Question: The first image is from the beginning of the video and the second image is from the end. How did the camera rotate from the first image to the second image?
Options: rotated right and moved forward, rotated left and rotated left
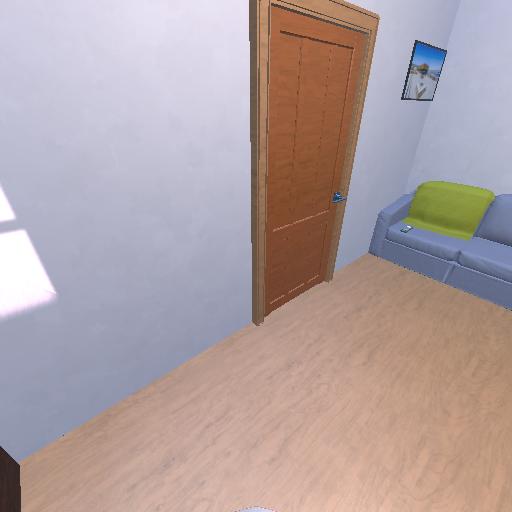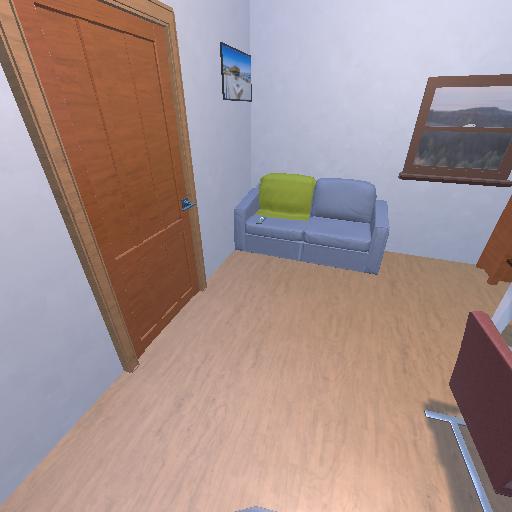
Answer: rotated right and moved forward